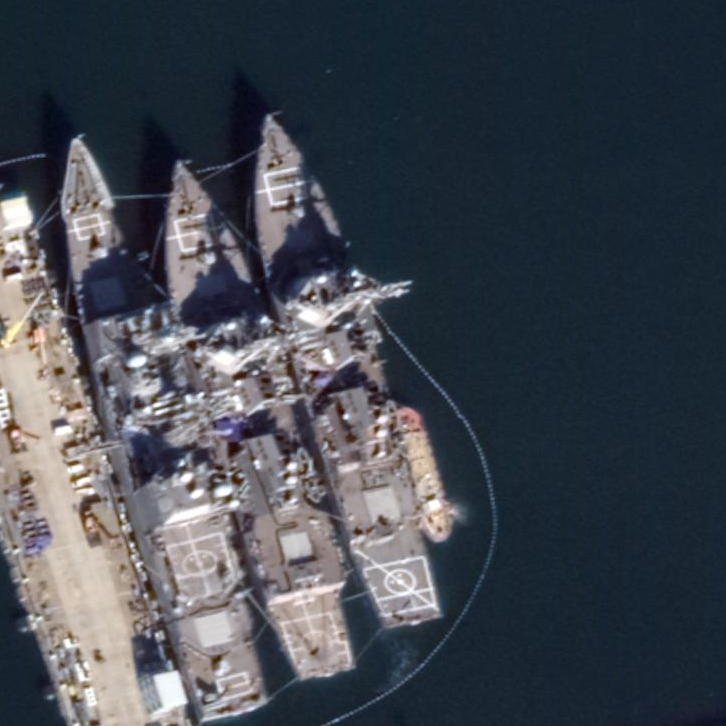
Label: destroyer